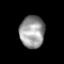
Tissue: skin
Cell type: Others
Senescence score: 0.6793
Nuclear area (px): 777
Mean DAPI intensity: 154.494